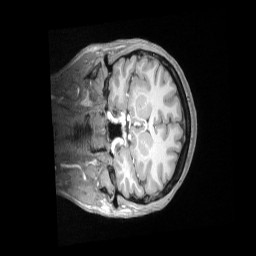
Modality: T1w
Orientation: coronal
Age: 34
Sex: female
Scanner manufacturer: siemens
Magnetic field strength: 3 T
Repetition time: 2.53 s
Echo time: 0.00164 s